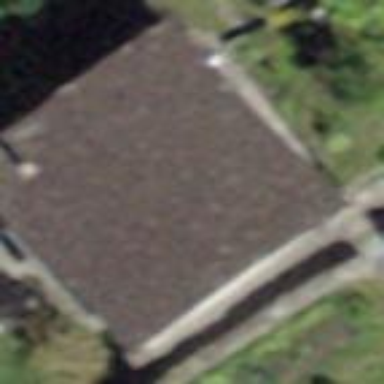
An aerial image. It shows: Detached building.